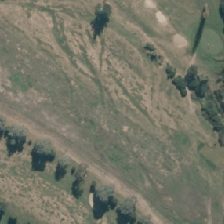
Land cover: urban_parkland